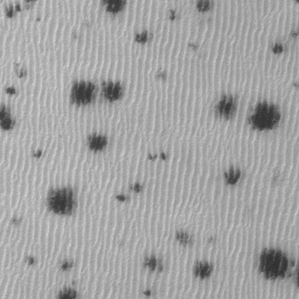
Label: frost